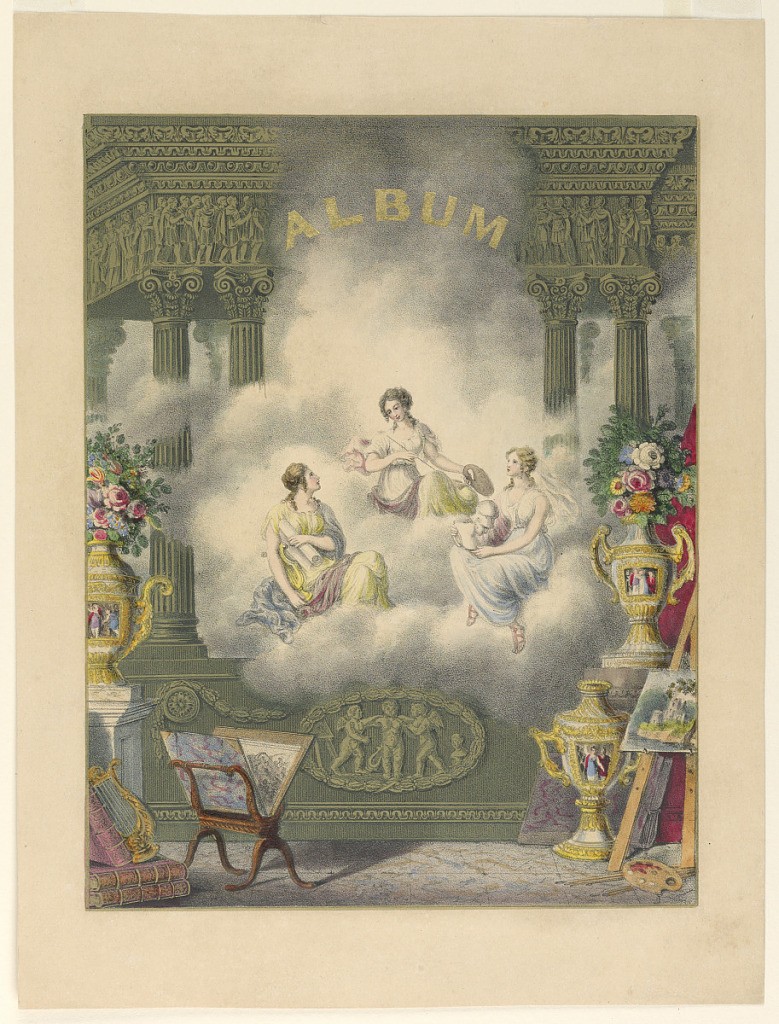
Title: Title Page of a Lady's Souvenir Album
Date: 1830–1840
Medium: Lithograph, brush and watercolor on paper
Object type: Print
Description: The Three Fates are seated on a cloud in an architectural enframement. Below, symbols of the arts. At top: "ALBUM" in gold letters.